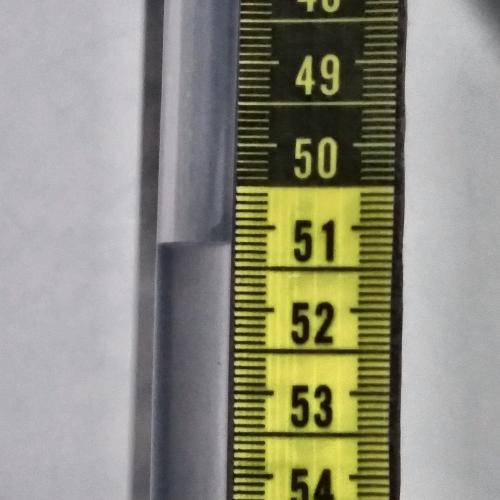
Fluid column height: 51.2 cm